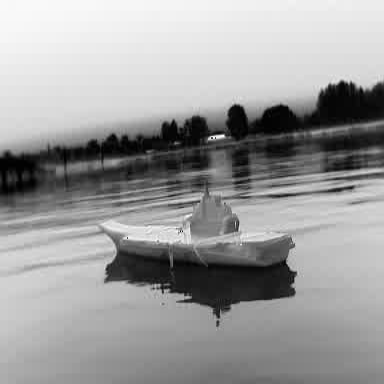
There is a warship in the infrared image.